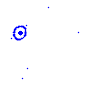
Particle: pion